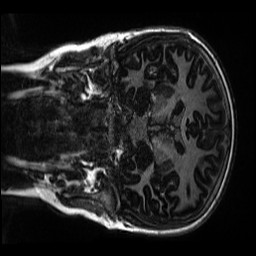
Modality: MP2RAGE
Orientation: coronal
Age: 11
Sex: female
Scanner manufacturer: siemens
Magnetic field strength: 3 T
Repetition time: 4 s
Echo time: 0.00303 s